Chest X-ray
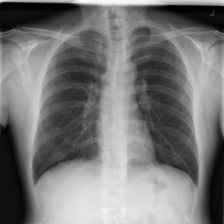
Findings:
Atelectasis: negative
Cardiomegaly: negative
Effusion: negative
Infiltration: negative
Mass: negative
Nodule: negative
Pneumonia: negative
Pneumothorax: negative
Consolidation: negative
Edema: negative
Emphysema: negative
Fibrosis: negative
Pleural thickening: negative
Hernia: negative